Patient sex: M
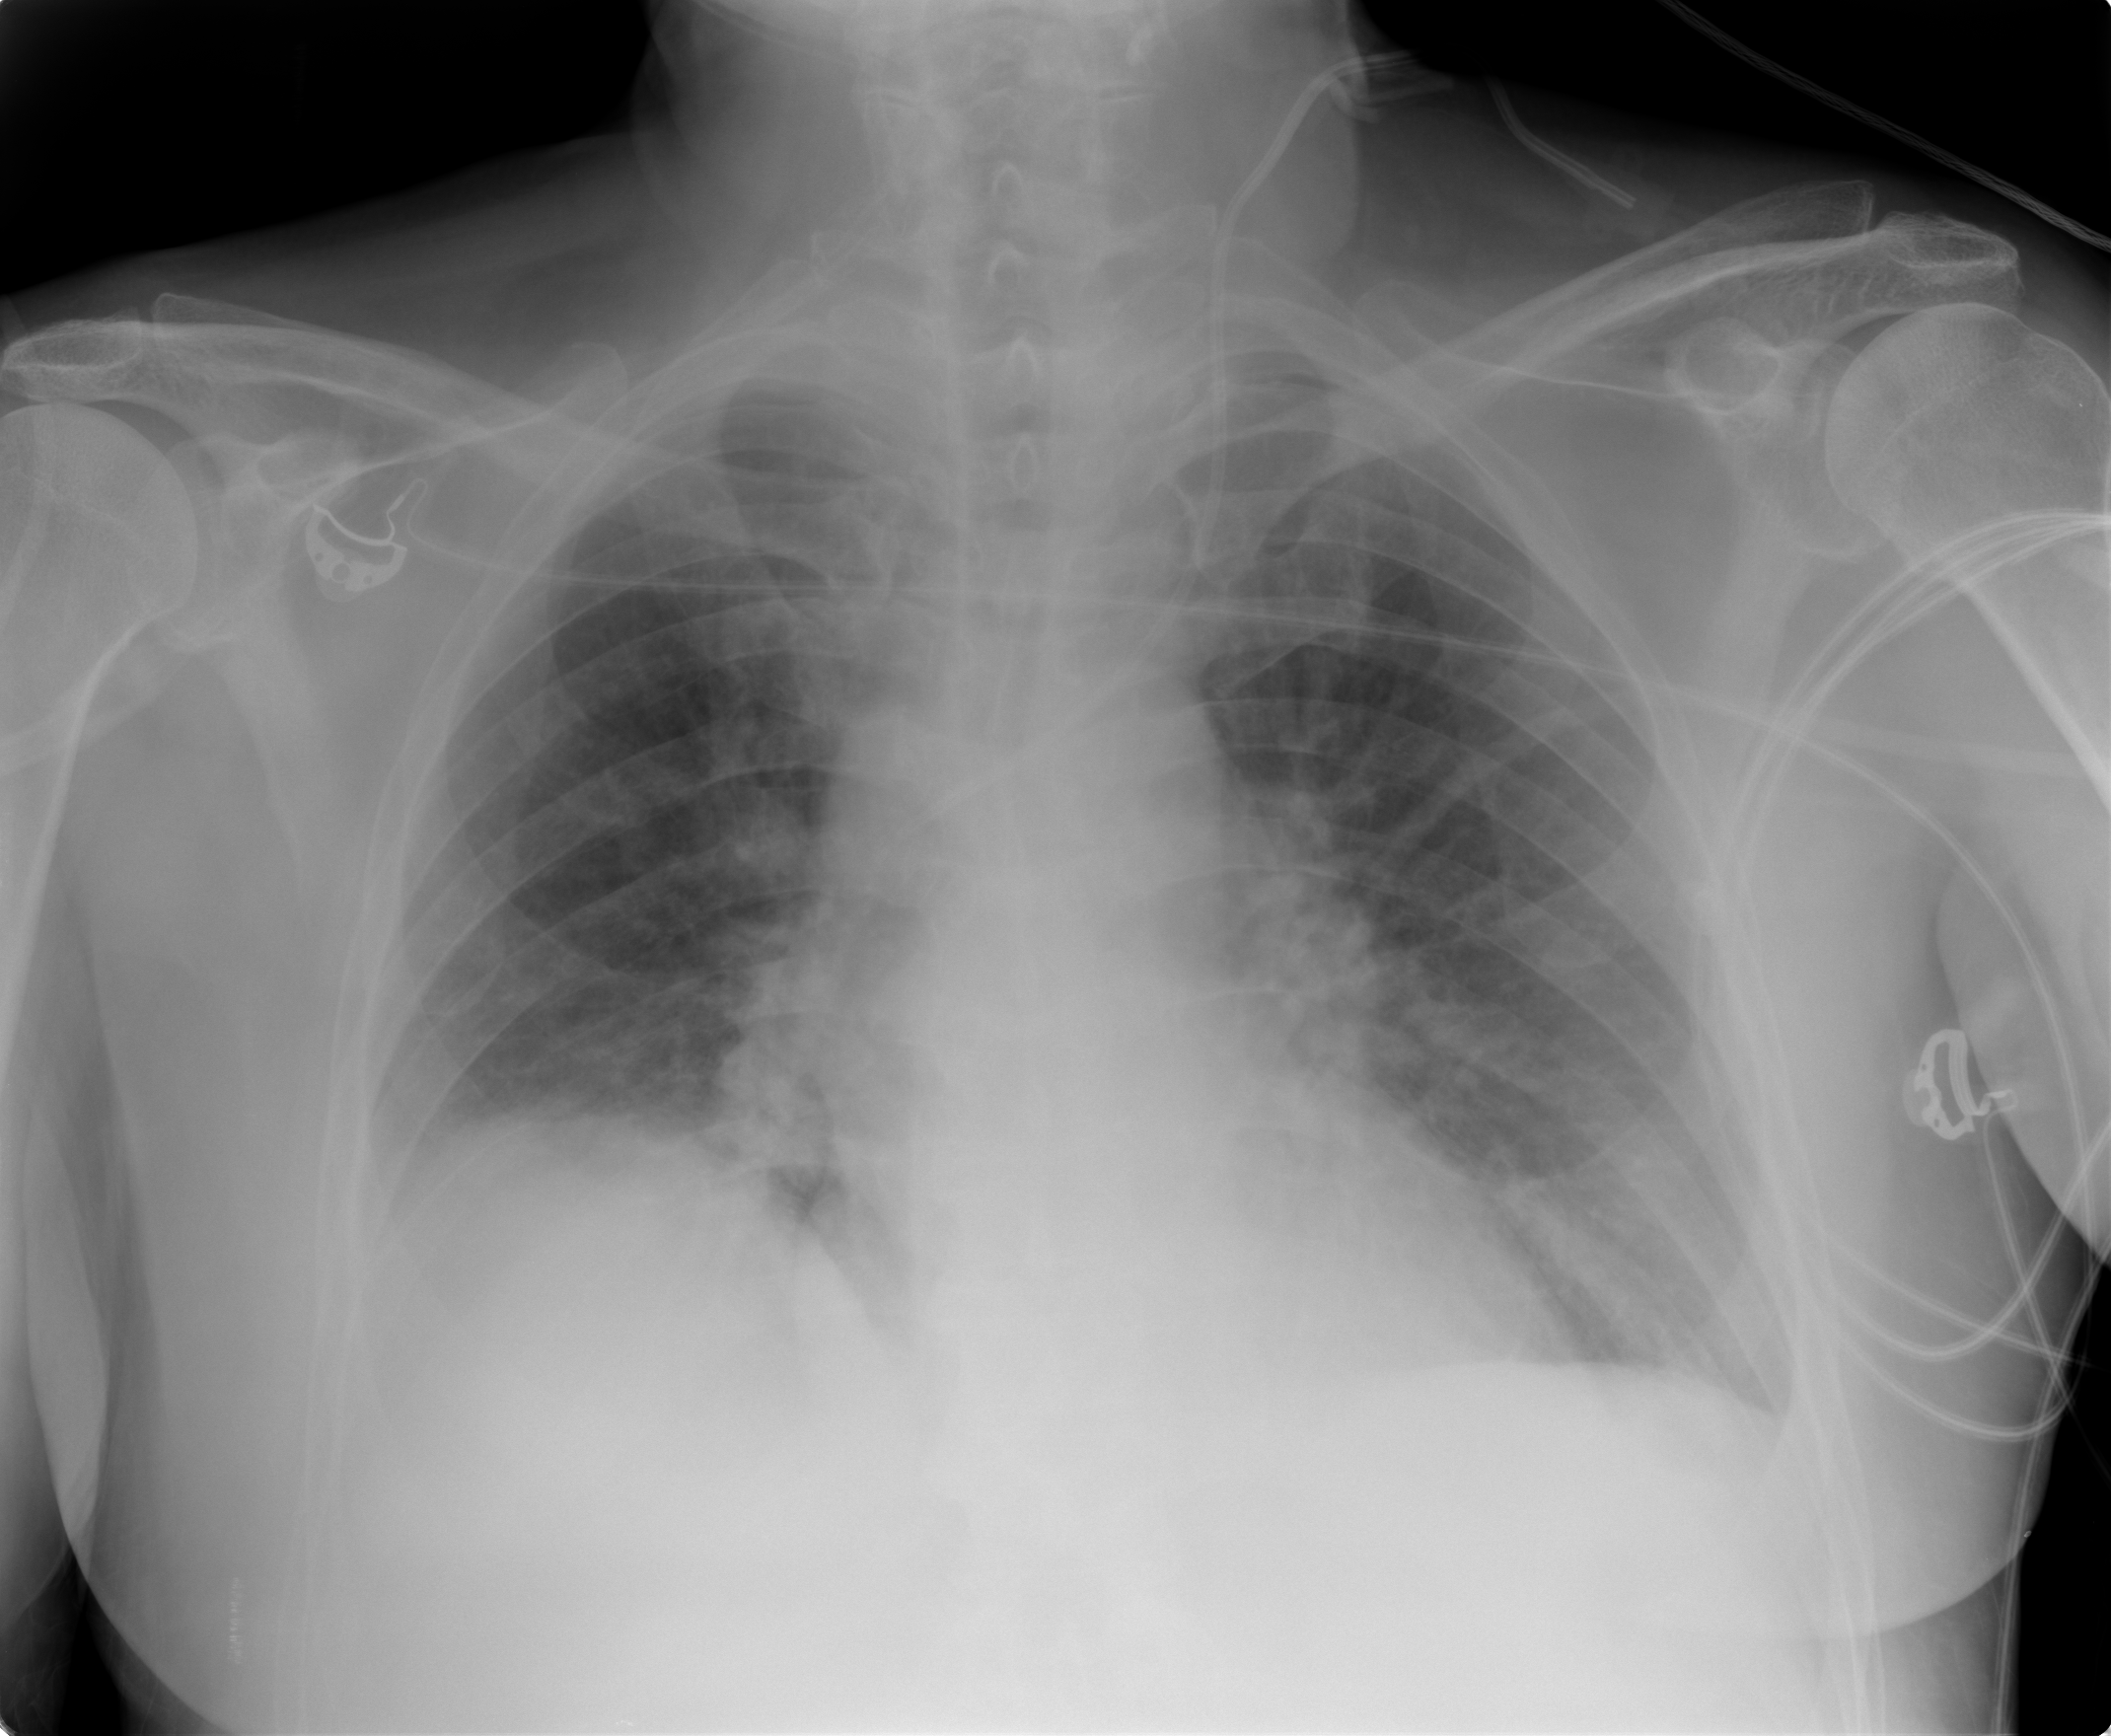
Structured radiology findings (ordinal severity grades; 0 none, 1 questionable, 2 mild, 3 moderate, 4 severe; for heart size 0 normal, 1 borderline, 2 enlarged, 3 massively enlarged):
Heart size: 0
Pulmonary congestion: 2
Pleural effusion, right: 0
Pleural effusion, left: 0
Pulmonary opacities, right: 0
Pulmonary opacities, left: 0
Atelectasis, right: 0
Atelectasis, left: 2